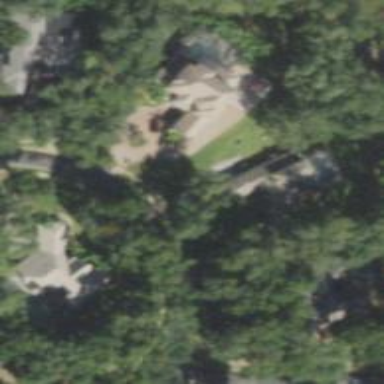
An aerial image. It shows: Driveway tunnel serving as building passage.